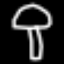
Label: mushroom